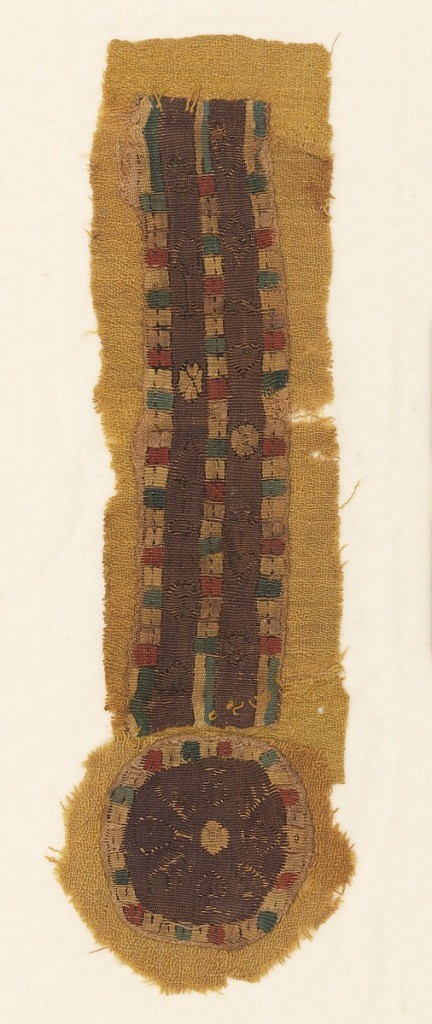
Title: Clavi
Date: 600–800
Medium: coloured wool and linen on linen warps Technique: tapestry weave
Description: Tapestry woven clavi (band of shoulder ornament terminating in pendant medallion) of coloured wools and undyed linen thread on linen warp.